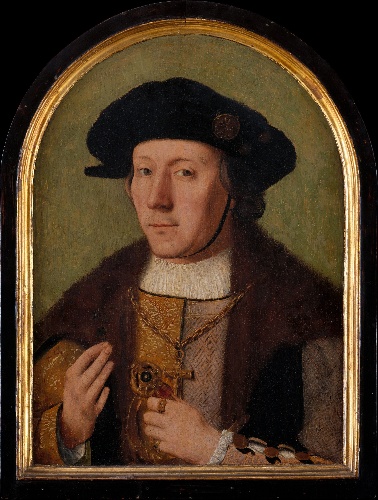
Title: Portrait of a Man
Artist: Quinten Massys
Artist bio: Netherlandish, Leuven 1466–1530 Antwerp
Object type: Painting
Classification: Paintings
Medium: Oil on wood
Dimensions: Overall, with arched top and engaged frame, 18 1/8 x 13 1/2 in. (46 x 34.3 cm); painted surface 15 5/8 x 11 1/4 in. (39.7 x 28.6 cm)
Department: European Paintings
Credit line: The Friedsam Collection, Bequest of Michael Friedsam, 1931
Accession year: 1932
Repository: Metropolitan Museum of Art, New York, NY
Tags: Men|Portraits